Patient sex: M
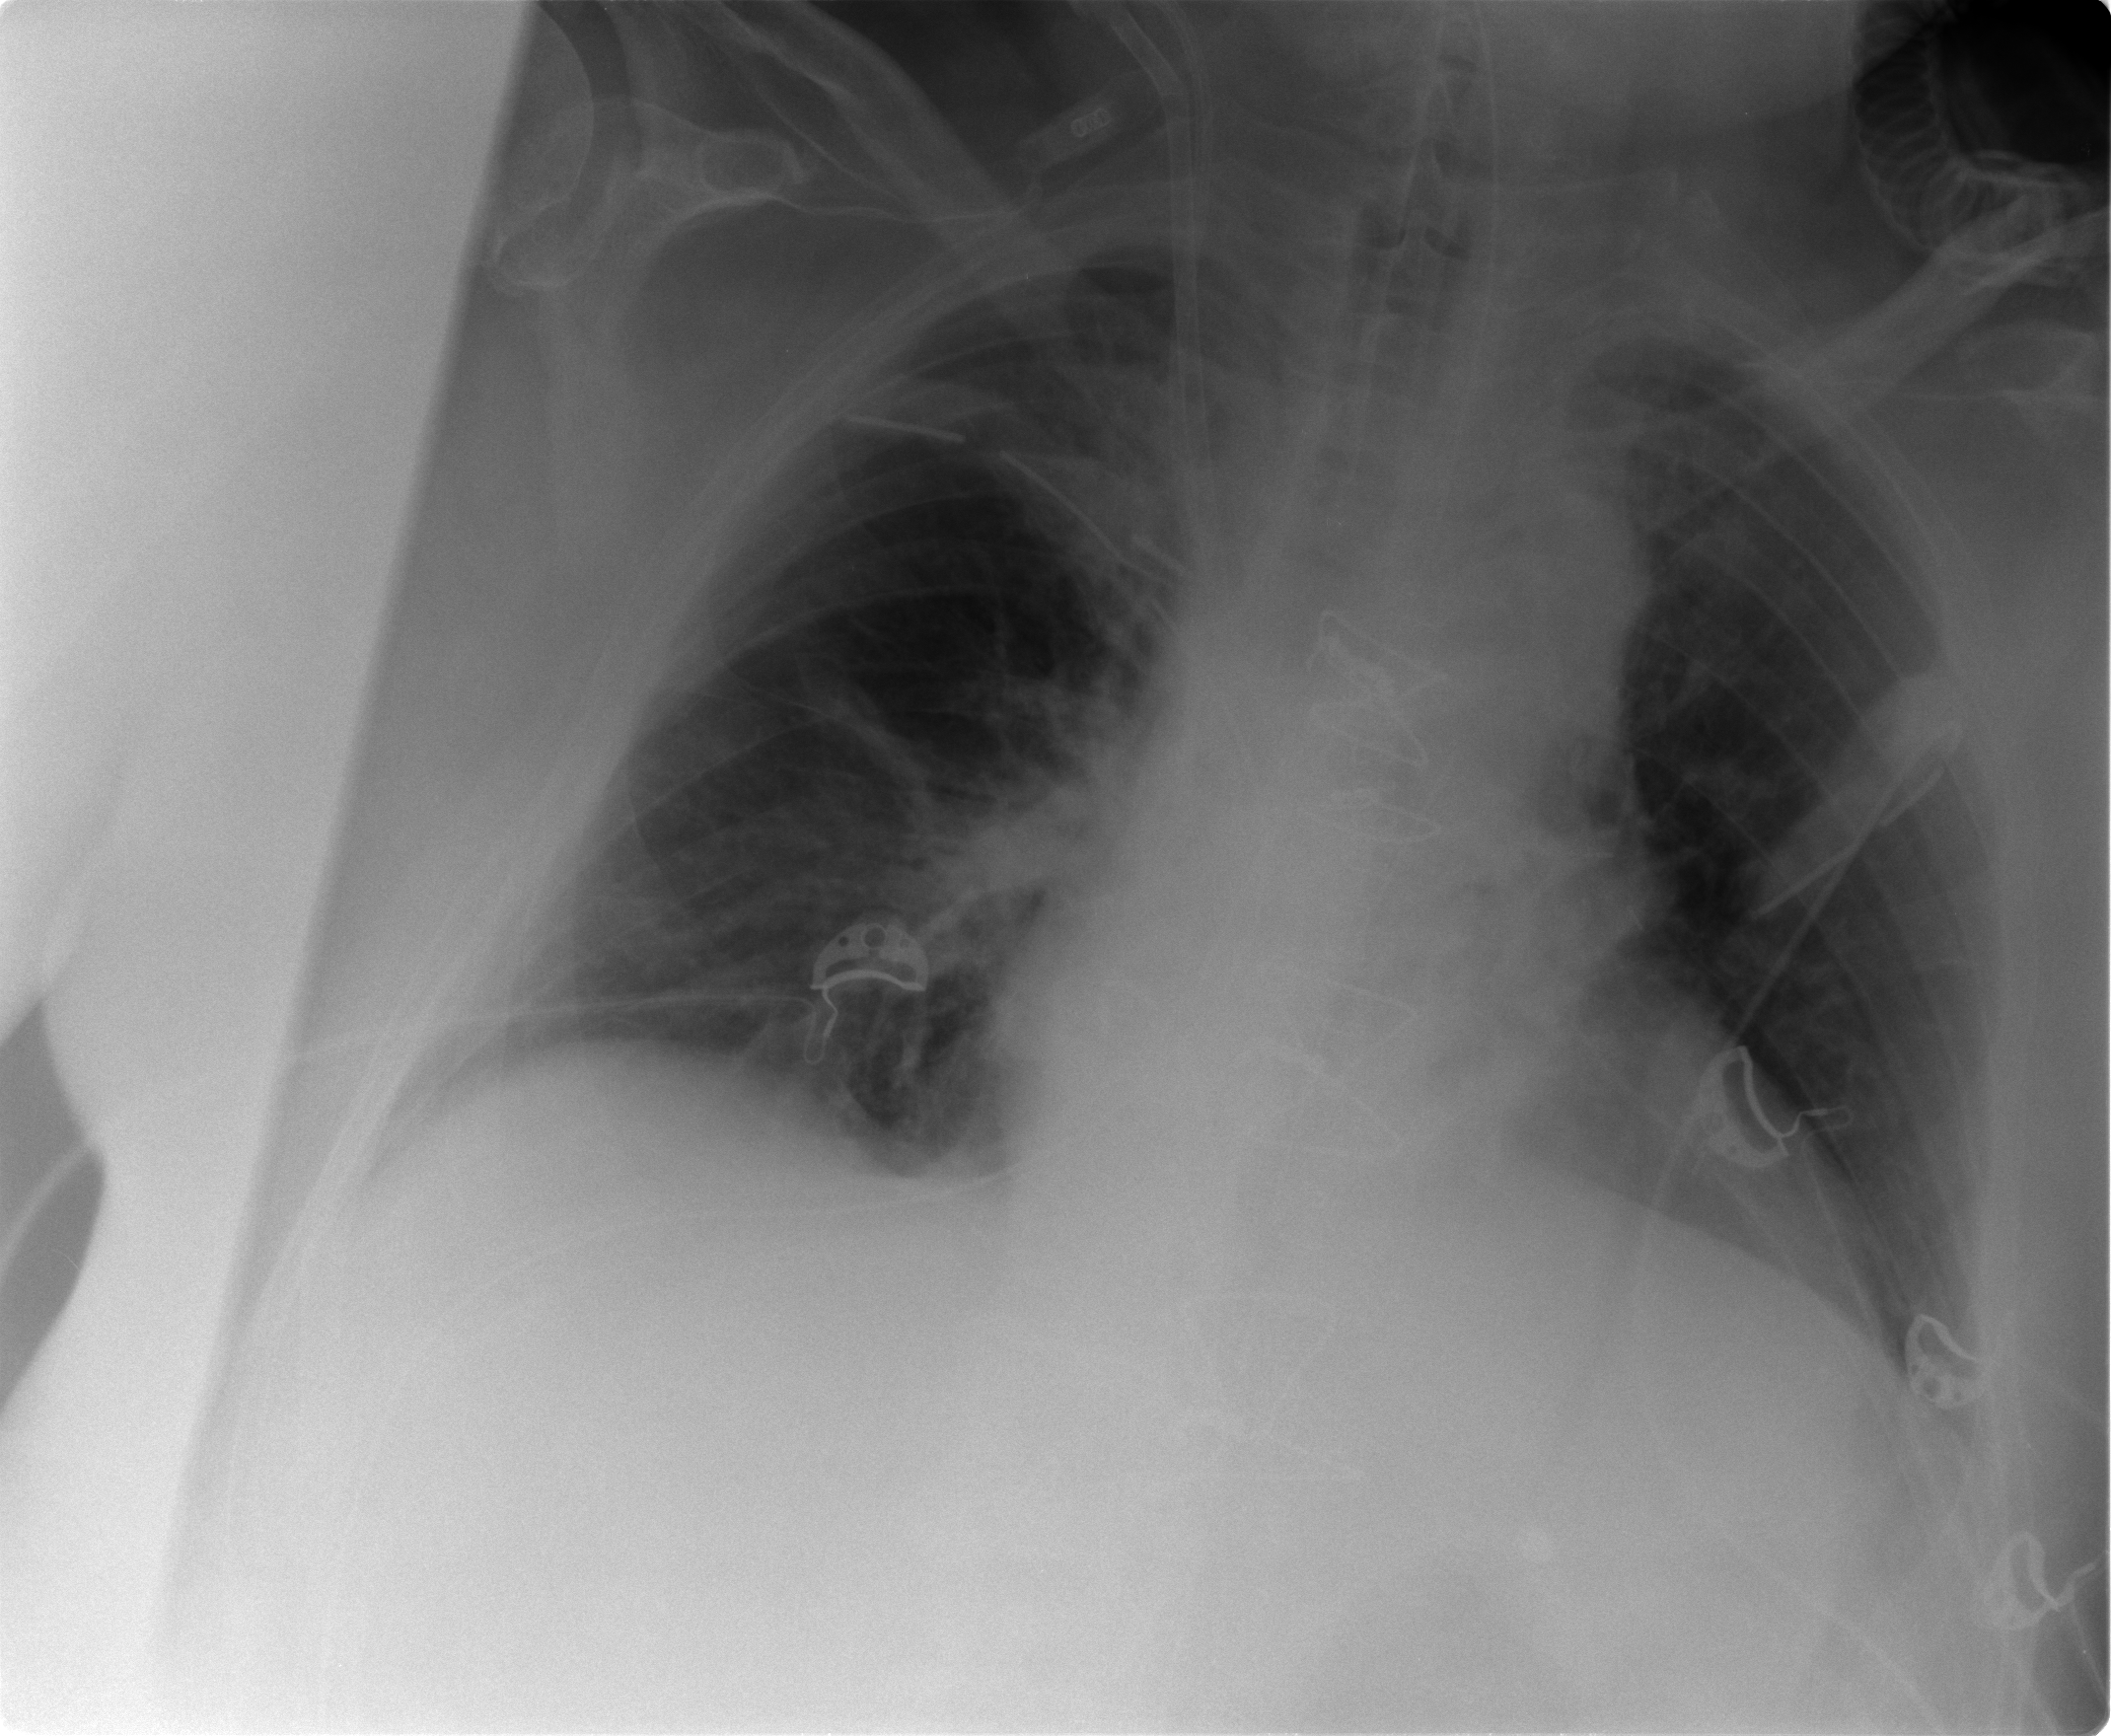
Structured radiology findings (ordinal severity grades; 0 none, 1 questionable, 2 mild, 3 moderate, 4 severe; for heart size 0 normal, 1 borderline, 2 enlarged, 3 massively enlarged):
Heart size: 1
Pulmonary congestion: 1
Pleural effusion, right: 0
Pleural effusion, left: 0
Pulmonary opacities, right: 0
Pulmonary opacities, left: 0
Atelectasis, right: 2
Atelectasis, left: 0